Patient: sex M, age 71
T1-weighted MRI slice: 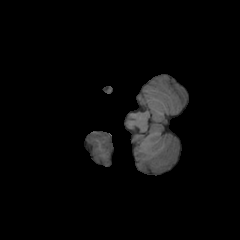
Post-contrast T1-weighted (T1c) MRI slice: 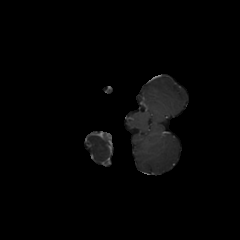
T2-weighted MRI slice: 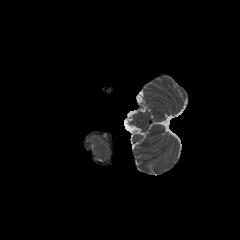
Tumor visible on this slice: no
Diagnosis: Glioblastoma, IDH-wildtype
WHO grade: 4